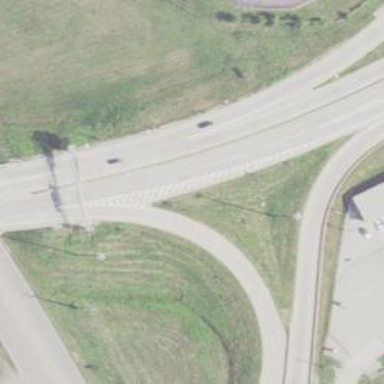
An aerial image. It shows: Motorway junction.